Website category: sports
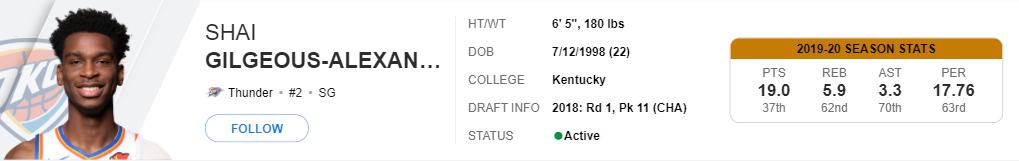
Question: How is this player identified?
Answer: Shai Gilgeous-Alexander

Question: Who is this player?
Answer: Shai Gilgeous-Alexander

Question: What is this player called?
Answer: Shai Gilgeous-Alexander

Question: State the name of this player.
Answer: Shai Gilgeous-Alexander

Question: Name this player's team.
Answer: Thunder

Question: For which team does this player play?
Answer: Thunder

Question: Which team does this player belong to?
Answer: Thunder

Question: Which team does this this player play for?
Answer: Thunder

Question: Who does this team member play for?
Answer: Thunder

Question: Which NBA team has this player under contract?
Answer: Thunder

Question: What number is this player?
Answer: #2

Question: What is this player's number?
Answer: #2

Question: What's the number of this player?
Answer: #2

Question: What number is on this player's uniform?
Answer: #2

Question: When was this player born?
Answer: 7/12/1998

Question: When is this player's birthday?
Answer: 7/12/1998

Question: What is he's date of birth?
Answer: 7/12/1998

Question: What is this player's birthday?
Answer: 7/12/1998

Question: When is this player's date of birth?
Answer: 7/12/1998

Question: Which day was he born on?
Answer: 7/12/1998

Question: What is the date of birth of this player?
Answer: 7/12/1998

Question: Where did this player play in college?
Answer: Kentucky

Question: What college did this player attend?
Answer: Kentucky

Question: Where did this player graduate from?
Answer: Kentucky

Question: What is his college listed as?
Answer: Kentucky

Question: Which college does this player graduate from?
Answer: Kentucky

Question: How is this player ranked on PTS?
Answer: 19.0

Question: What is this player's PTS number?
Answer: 19.0

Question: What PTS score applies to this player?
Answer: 19.0

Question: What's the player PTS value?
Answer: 19.0

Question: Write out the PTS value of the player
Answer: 19.0

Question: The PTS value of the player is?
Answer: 19.0

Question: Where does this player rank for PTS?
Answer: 37th

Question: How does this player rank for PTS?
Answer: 37th

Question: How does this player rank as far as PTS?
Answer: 37th

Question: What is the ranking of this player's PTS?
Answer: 37th

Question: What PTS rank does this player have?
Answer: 37th

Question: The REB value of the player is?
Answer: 5.9

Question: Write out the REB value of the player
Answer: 5.9

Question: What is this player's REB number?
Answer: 5.9

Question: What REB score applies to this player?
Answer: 5.9

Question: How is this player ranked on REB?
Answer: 5.9

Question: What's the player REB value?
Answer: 5.9

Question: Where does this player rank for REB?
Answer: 62nd

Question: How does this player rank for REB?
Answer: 62nd

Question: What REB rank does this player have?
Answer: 62nd

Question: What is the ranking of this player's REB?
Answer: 62nd

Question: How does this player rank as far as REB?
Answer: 62nd

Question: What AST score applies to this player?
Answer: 3.3

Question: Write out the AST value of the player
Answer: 3.3

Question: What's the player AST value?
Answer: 3.3

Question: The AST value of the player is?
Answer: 3.3

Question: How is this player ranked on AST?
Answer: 3.3

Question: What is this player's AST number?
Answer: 3.3

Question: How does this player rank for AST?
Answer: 70th

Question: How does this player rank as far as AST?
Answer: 70th

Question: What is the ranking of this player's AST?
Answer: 70th

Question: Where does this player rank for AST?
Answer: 70th

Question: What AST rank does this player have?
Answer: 70th

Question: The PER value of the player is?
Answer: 17.76

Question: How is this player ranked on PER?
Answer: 17.76

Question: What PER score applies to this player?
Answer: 17.76

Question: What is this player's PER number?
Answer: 17.76

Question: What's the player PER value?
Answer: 17.76